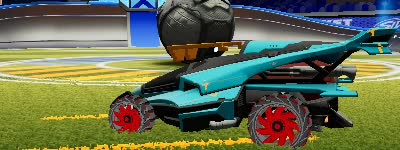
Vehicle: aftershock